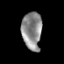
Tissue: prostate
Cell type: Myeloid cells
Senescence score: 0.3191
Nuclear area (px): 729
Mean DAPI intensity: 141.048